Interaction volume radius: 10 \u00c5
Interaction volume height: 25 \u00c5
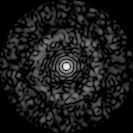
Disorder parameter: 0.8318